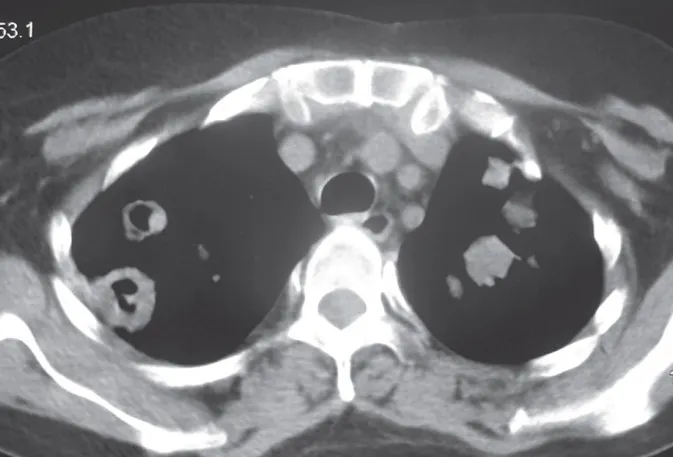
Computed tomography showed multiple consolidation with halo sign of both lungs.
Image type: radiology (ct)